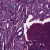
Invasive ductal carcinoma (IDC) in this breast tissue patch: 0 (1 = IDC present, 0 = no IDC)